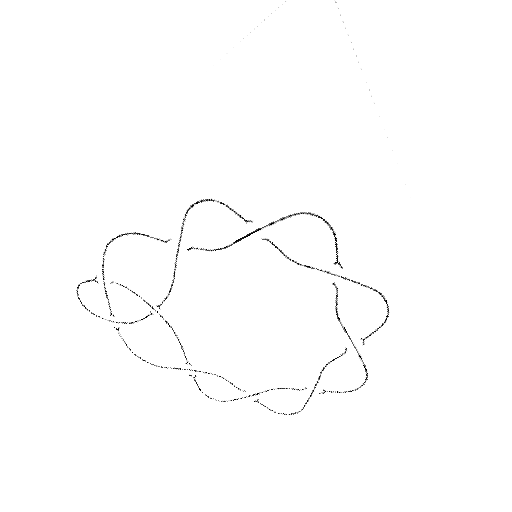
Crossing number: 10